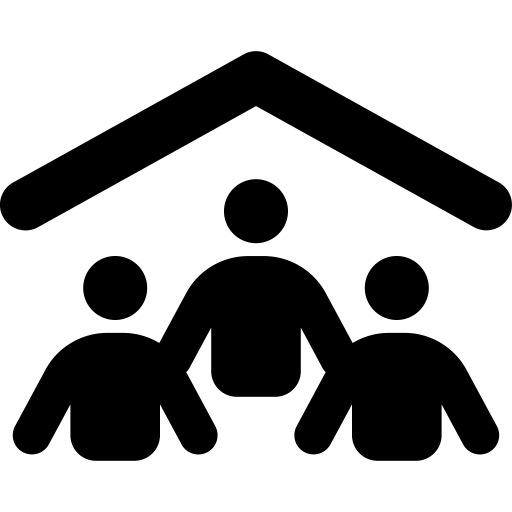
Tags: icon, FontAwesome, fa-icon, solid, people, roof